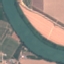
Label: River